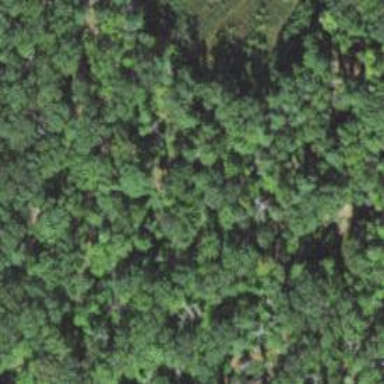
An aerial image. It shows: Woodland consisting of broadleaved trees.